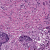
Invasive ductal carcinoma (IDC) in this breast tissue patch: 1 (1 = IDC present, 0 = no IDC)